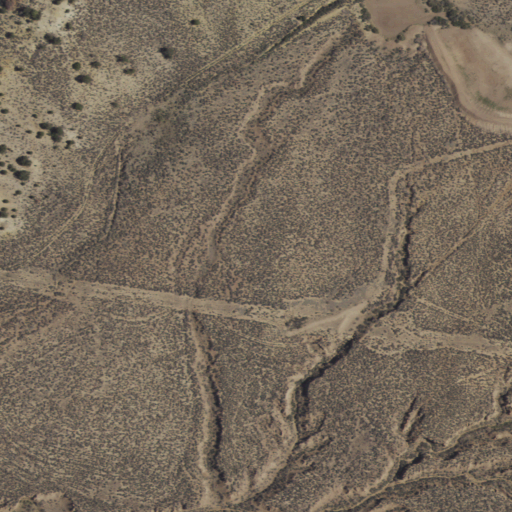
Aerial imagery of valley in New Mexico named Adams Canyon containing only shrub